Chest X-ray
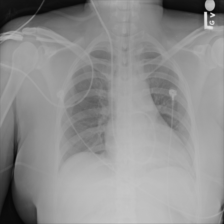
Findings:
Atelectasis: positive
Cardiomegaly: negative
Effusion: positive
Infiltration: negative
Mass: negative
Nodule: negative
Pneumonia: negative
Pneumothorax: negative
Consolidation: negative
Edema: negative
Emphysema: negative
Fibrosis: negative
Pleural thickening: negative
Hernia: negative